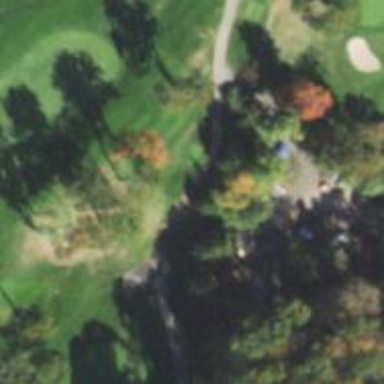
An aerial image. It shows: Path for golf carts.